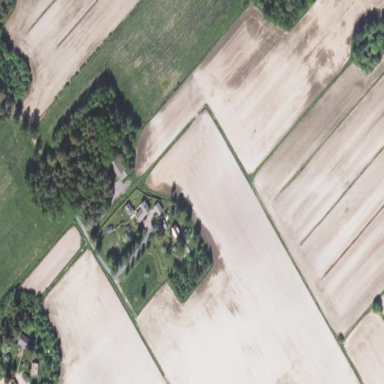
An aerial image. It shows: Farmyard area.